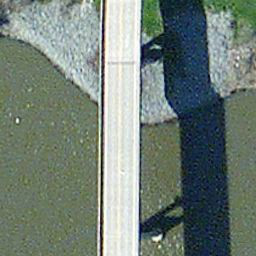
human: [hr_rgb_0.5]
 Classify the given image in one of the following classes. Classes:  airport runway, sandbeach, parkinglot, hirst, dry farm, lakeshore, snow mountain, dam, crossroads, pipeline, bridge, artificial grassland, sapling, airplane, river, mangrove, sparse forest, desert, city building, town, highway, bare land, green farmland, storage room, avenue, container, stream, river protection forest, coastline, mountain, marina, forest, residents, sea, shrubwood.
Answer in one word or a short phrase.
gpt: bridge